Question: I am trying to implement the parallax effect in the website WRT the following link
<URL>

however
in the website one image(parkview) screen short added, I need to keep stationary so that I can add menu and sub menu in that ,currently its moving like other image .
I tried setting it as a background but the whole background changes.
How can I make it fix??
This is the working code
'''
<!doctype html>
<html class="no-js" lang="en">
<head>
<meta charset="utf-8">
<meta http-equiv="X-UA-Compatible" content="IE=edge,chrome=1">
<title>Parallax Scrolling Tutorial</title>
<meta name="description" content="How to create a parallax scrolling effect with jQuery, HTML and CSS">
<meta name="author" content="Richard Shepherd, Smashing Magazine">
<!-- Mmmmm, Google Web Fonts. That's a paddlin'. -->
<link href='http://fonts.googleapis.com/css?family=Lobster+Two:700&v2' rel='stylesheet' type='text/css'>
<link rel="stylesheet" href="css/reset.css">
<link rel="stylesheet" href="css/style.css">
</head>
<body>
<div class="log">
<a href="home.htm"><img src="images/logo.png"></a>
</div>
<div id="main" role="main">
<!-- Section #1 / Intro -->
<section id="first" class="story" data-speed="8" data-type="background">
<div class="smashinglogo" data-type="sprite" data-offsetY="100" data-Xposition="50%" data-speed="-2"></div>
<article>
<img src="images/tutorial-title.png" alt="tutorial-title" width="711" height="242" />
<p>Words and pictures by Richard Shepherd / Twitter: <a href="http://twitter.com/richardshepherd" target="_blank">@richardshepherd</a> / Web: <a href="http://richardshepherd.com">richardshepherd.com</a></p>
<p>GitHub: <a href="https://github.com/richardshepherd/Parallax-Scrolling/">Fork it here!</a></p>
</article>
</section>
<script src='js/libs/jquery-1.6.1.min.js'></script>
<script src="js/script.js"></script>
</body>
</html>
'''
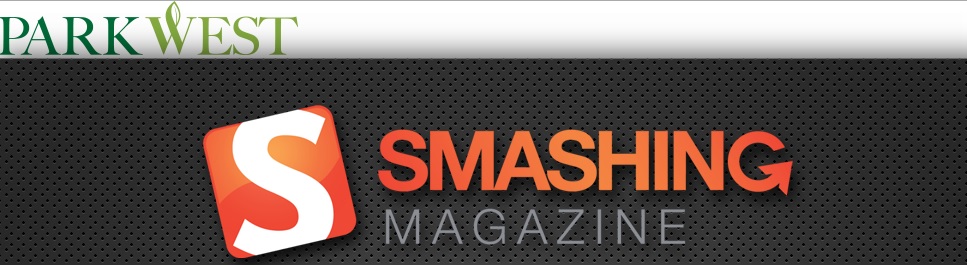
Answer: You can add 'position: fixed' to it or make another element with 'background' and 'background-attachment: fixed'.